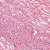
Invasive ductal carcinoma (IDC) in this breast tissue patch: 0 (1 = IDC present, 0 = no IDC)